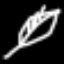
Label: leaf